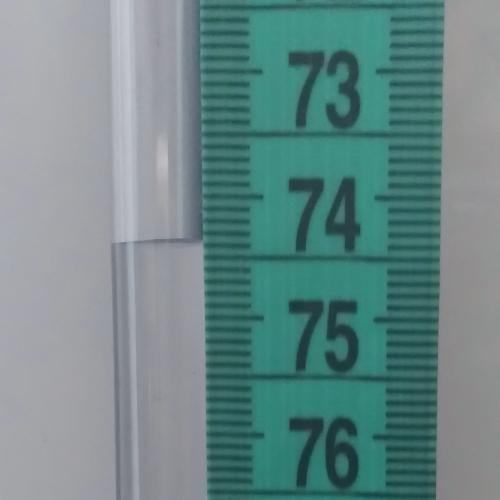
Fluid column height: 74.4 cm